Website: crate-barrel
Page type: receipt
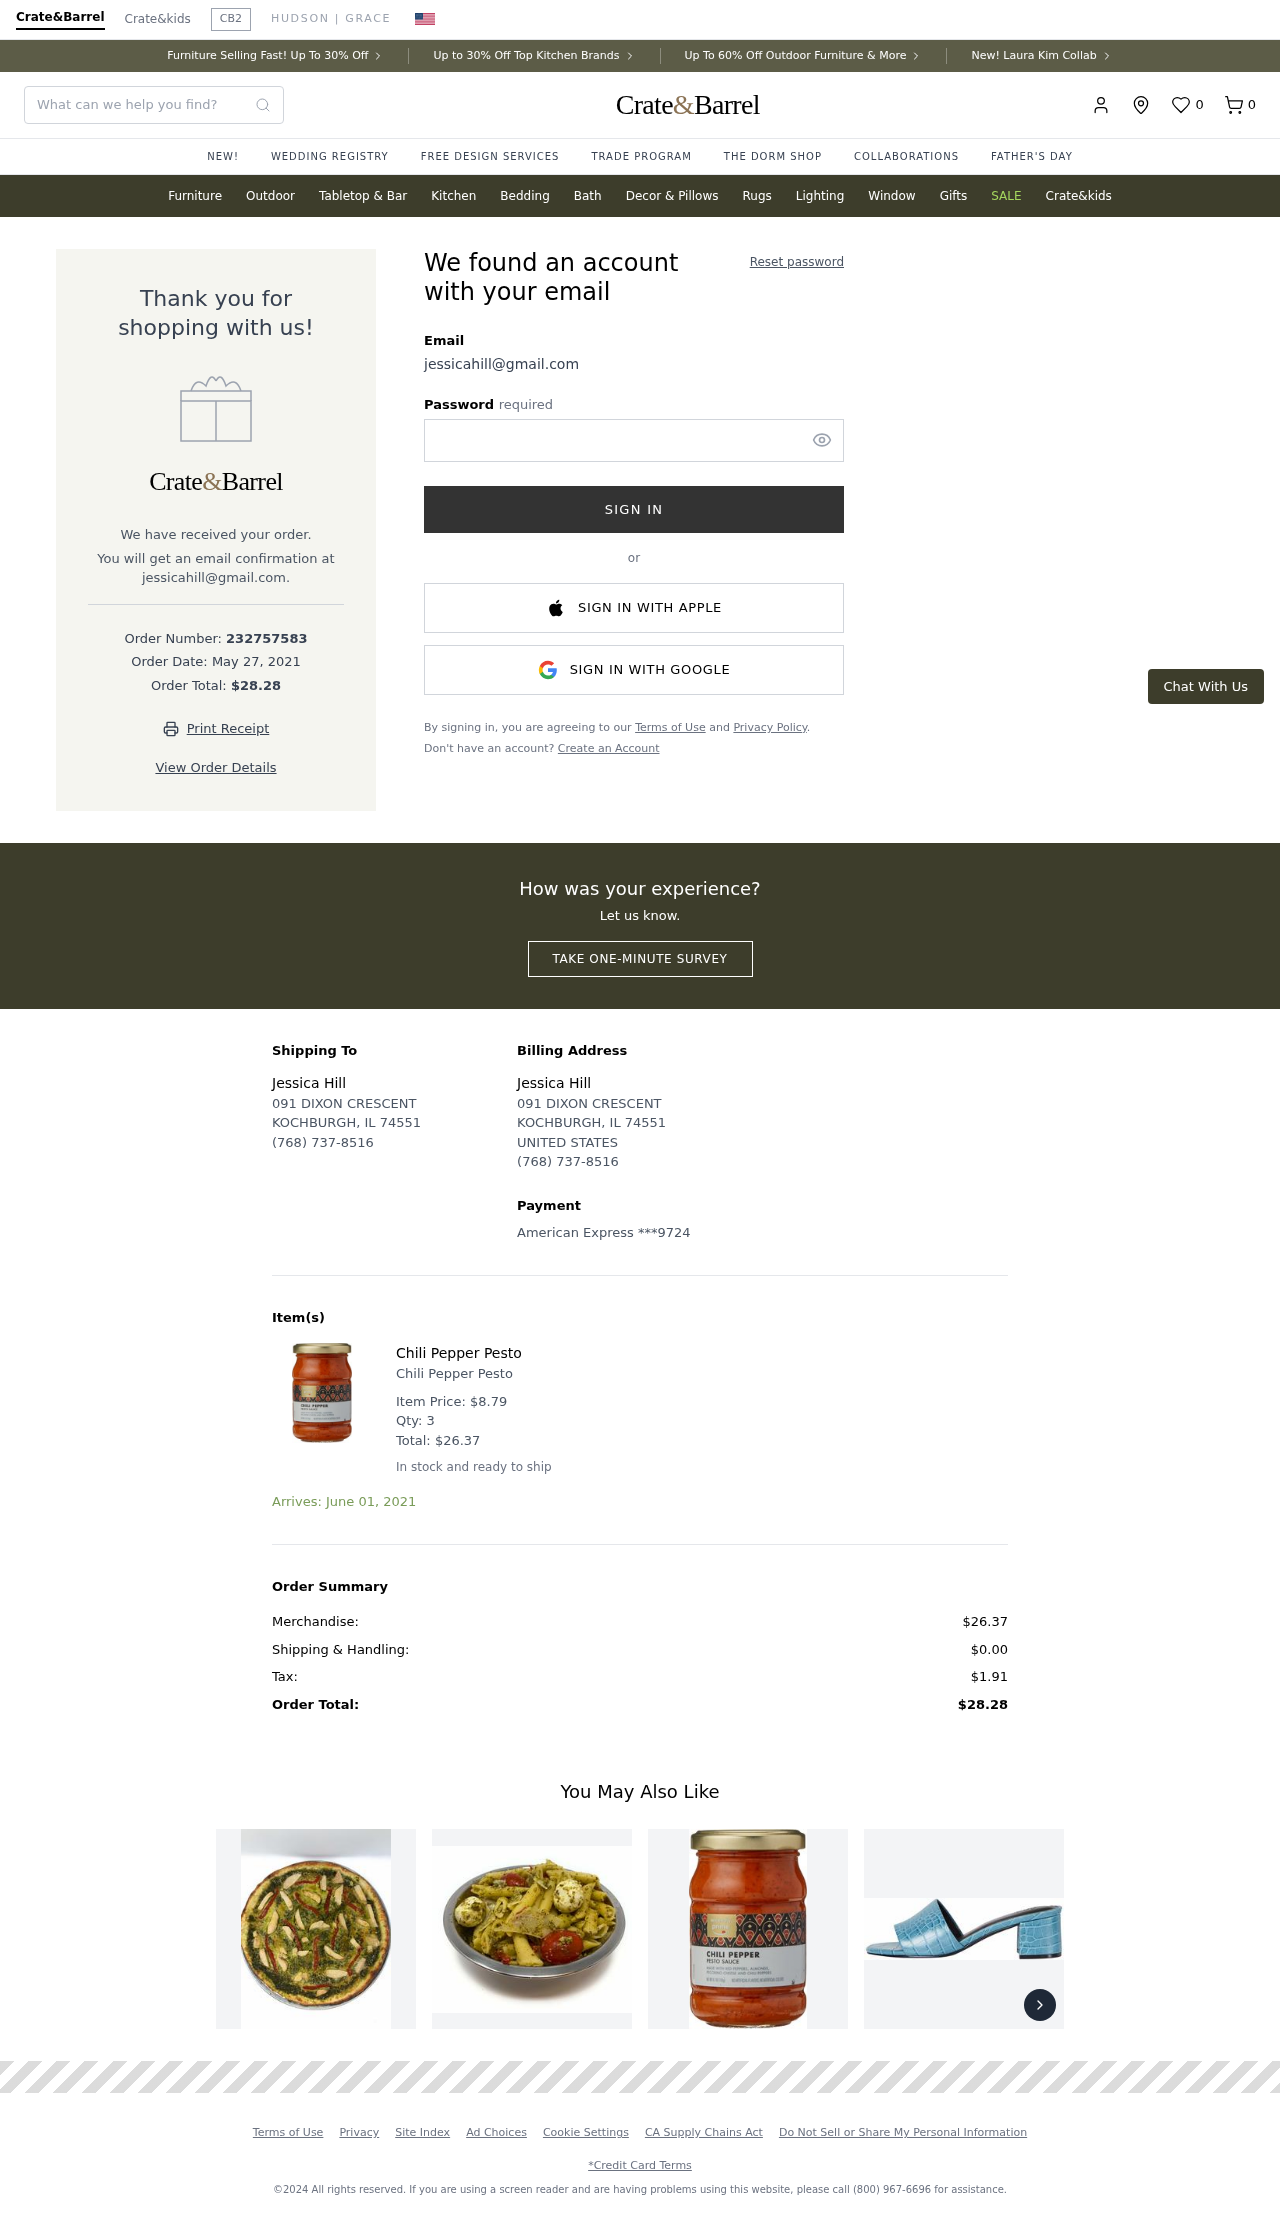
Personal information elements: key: PII_CARD_LAST4
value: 9724
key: PII_CARD_TYPE
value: American Express
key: PII_COUNTRY
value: UNITED STATES
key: PII_EMAIL
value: jessicahill@gmail.com
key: PII_FULLNAME
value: Jessica Hill
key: PII_STREET
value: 091 DIXON CRESCENT
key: PII_EMAIL2
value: jessicahill@gmail.com
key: PII_CITY_STATE_ZIP
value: KOCHBURGH, IL 74551
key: PII_PHONE
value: (768) 737-8516
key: PII_FULLNAME2
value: Jessica Hill
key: PII_STREET2
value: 091 DIXON CRESCENT
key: PII_POSTCODE
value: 74551
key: PII_STATE_ABBR
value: IL
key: PII_POSTCODE_FULL
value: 74551
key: PII_POSTCODE_NUMERIC
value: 74551
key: PII_PHONE2
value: (768) 737-8516
Product elements: key: PRODUCT1_DESC
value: Chili Pepper Pesto
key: PRODUCT1_NAME
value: Chili Pepper Pesto
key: PRODUCT1_PRICE
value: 8.79
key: PRODUCT1_QUANTITY
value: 3
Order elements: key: ORDER_NUM_ITEMS
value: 0
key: ORDER_ID
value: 232757583
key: ORDER_DATE
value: May 27, 2021
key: ORDER_TOTAL
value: $28.28
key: ORDER_ITEM_TOTAL
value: $26.37
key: ORDER_DELIVERY_DATE
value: Arrives: June 01, 2021
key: ORDER_SUBTOTAL
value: $26.37
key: ORDER_SHIPPING_COST
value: $0.00
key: ORDER_TAX
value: $1.91
Search elements: key: HEADER_SEARCH
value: What can we help you find?
Other elements: key: FAVORITES_COUNT
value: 0